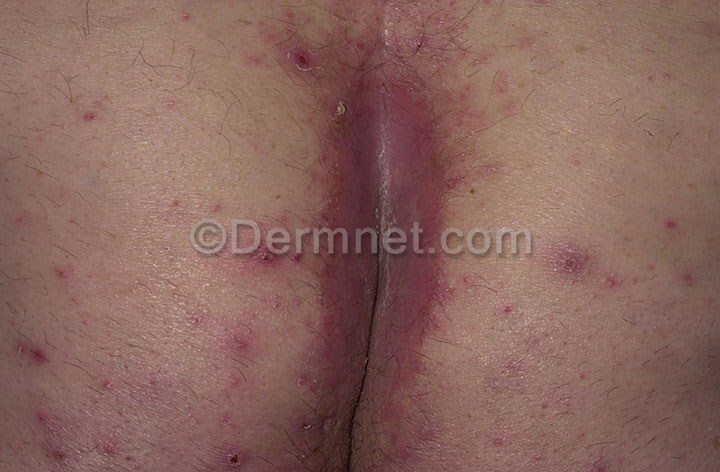
Disease: Psoriasis pictures Lichen Planus and related diseases